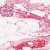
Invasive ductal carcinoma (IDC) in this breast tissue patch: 0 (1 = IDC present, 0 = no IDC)